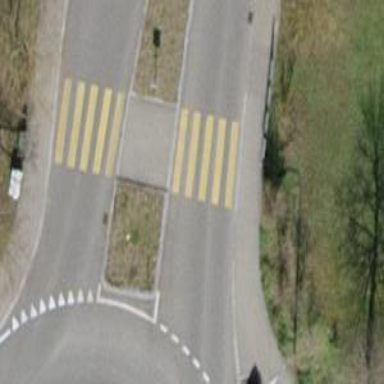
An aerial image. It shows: Zebra crossing on the road.